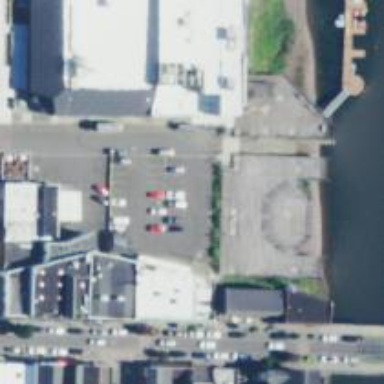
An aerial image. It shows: Slipway used as service road.